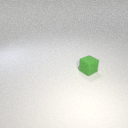
small green rubber cube